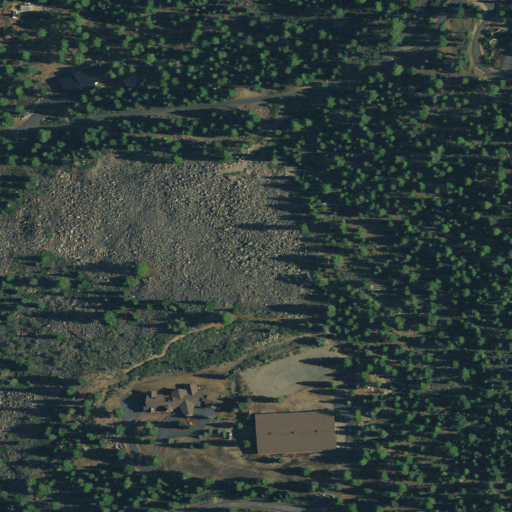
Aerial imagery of plain(s) in California named Buck Meadows containing evergreen forest, shrub, open development, and low intensity development